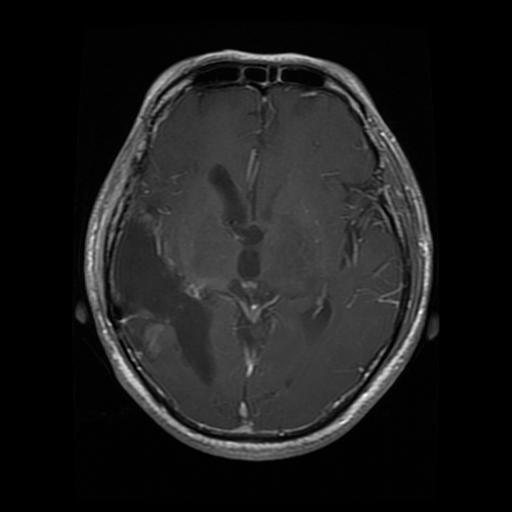
Label: glioma